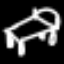
Label: bed